Question: I have a pretty basic question.
I am designing a form using HTML and CSS which should resize to the current page width (e.i. I have to use the relative units for all sizes). The form consists of several text fields all having different width and my client wants that they are arranged in a certain manner (like, for example, ZIP, City and Country to be three different fields in one row with different size proportions etc.).
To correctly layout the input fields along with their captions I put them into a table, using cells with different column span. I align the controls within 'TD' with 'float:left' and use relative width (like 'width:90%') to make the controls occupy the entire cell.
The problem I am facing is that my controls are aligned to the left and in the cells with different column spans the right margin looks jagged, i.e. all text input fields have slightly different width, because the cell have different widths and the size is proportional to cell width which may vary due to different 'colspan' (see the picture).

How can I make my controls to look aligned on both sides?
P.S.: I am a web developer with some knowledge of HTML and CSS, but I am not at all a designer. Thus, this question might be utterly basic for a designer, but I failed to find a plausible answer with reasonable keyword combinations. If it is a sort of common topic (that I suppose) please just provide me with some clues how to formulate my question in the way to find answers.
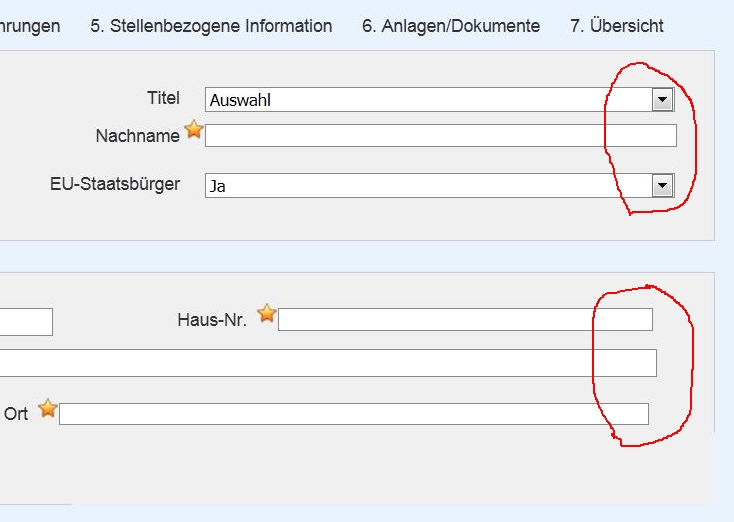
Answer: i cant tell without your code but it looks like you may be using different font sizing for the input fields which i think could create the effect you are getting.
can you paste the css and html for the three elements you have shown in the pic?